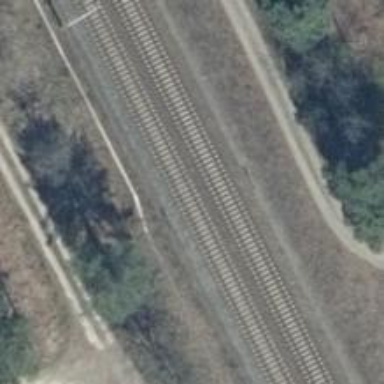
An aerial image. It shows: Railway signal.